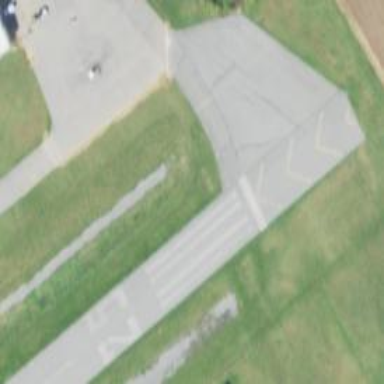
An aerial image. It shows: Runway surface made of asphalt at airport.